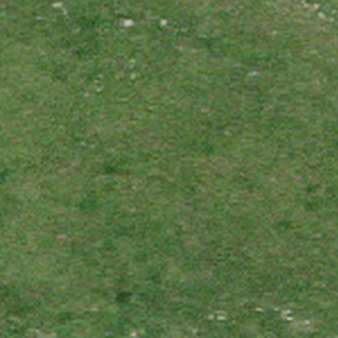
Label: other